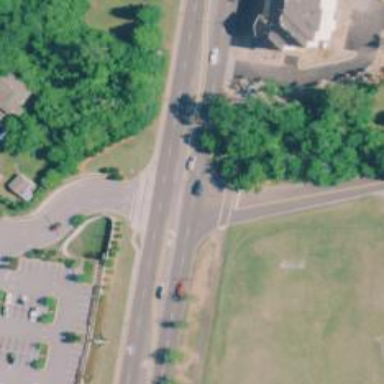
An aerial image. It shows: Stop road.